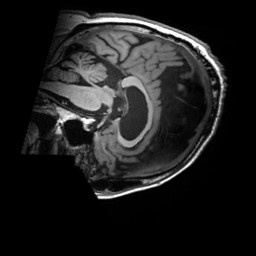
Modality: T1w
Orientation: sagittal
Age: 79
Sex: male
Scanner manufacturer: siemens
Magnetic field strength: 3 T
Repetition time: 2.2 s
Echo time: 0.00245 s